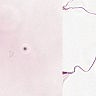
Metastatic tissue present: no